Interaction volume radius: 5 \u00c5
Interaction volume height: 20 \u00c5
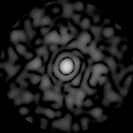
Disorder parameter: 0.8519